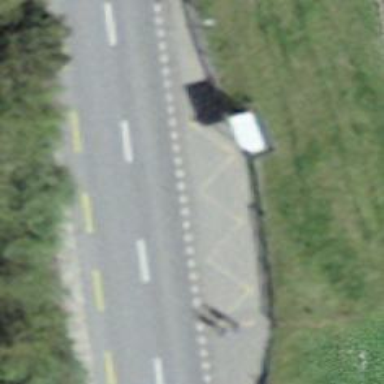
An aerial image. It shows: Bus stop with shelter. It is platform for public transport.